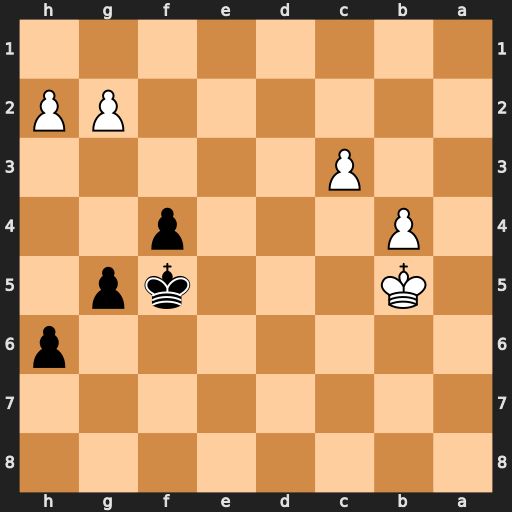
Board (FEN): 8/8/7p/1K3kp1/1P3p2/2P5/6PP/8
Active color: b
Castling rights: -
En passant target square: -
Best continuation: g4 Kc6 f3 gxf3 gxf3 b5 f2 b6 f1=Q